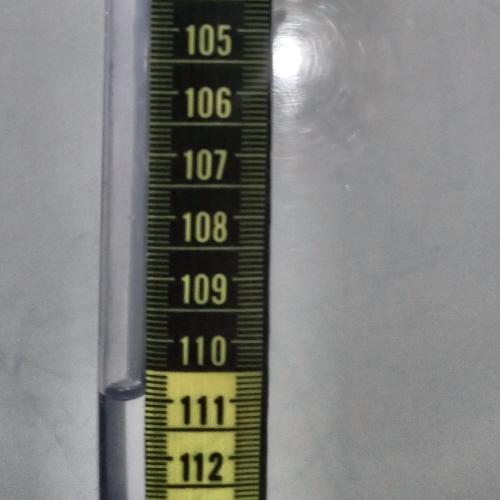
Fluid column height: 110.9 cm